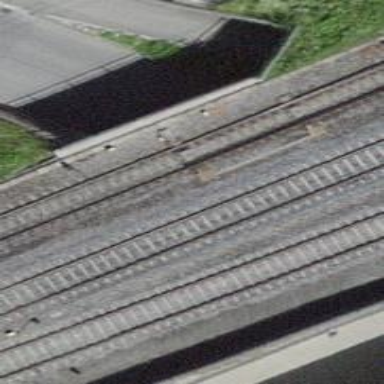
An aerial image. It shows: Bridge with single railway track electrified by contact line.